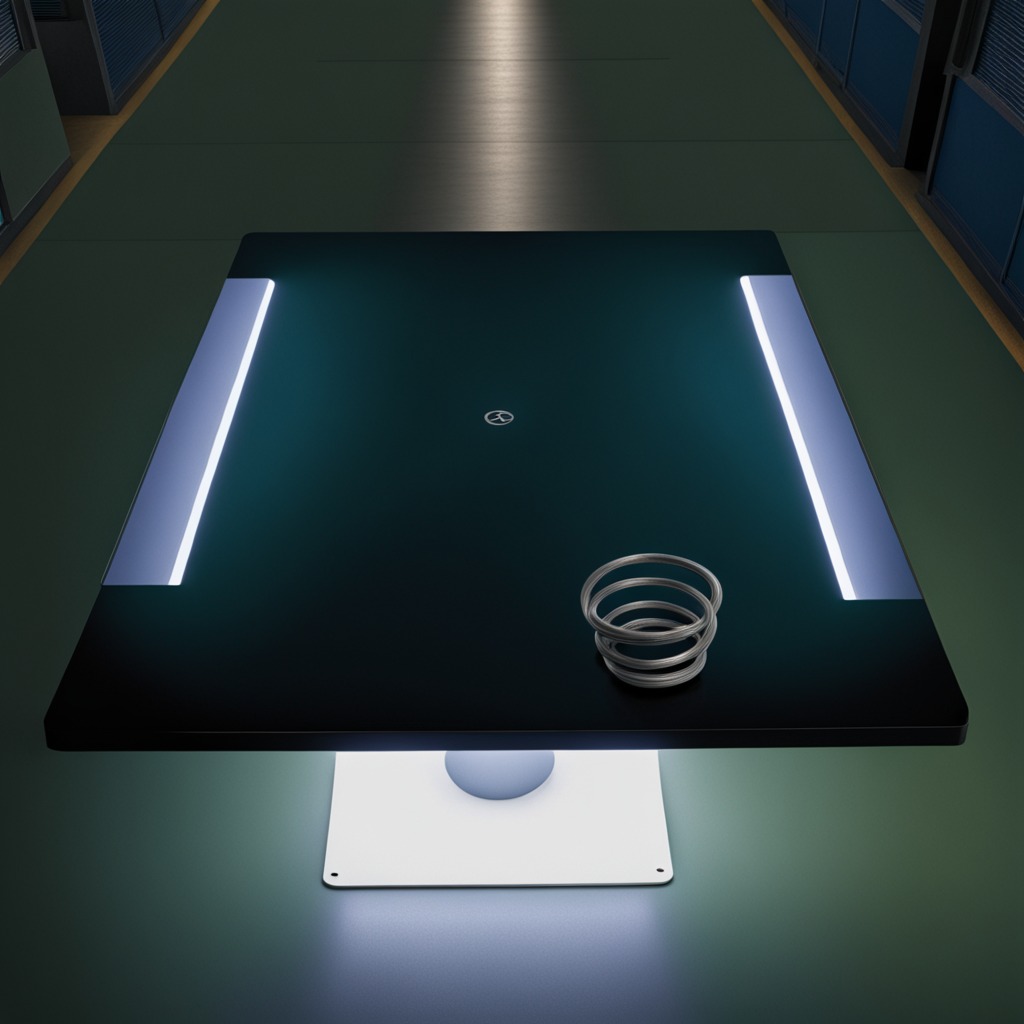
A coiled metal spring is lying on a clean empty table in a railway signal maintenance room.